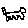
Label: cat